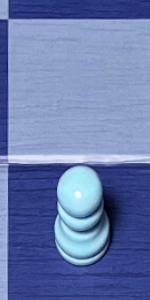
Label: Pawn_White